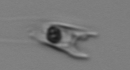
Label: Chrysochromulina_lanceolata